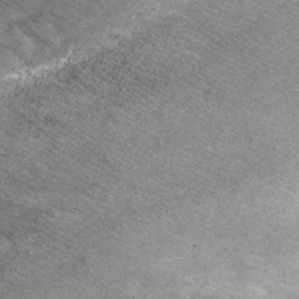
Label: non_frost